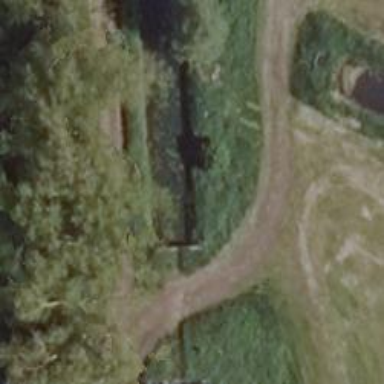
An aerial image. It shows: Culvert tunnel.